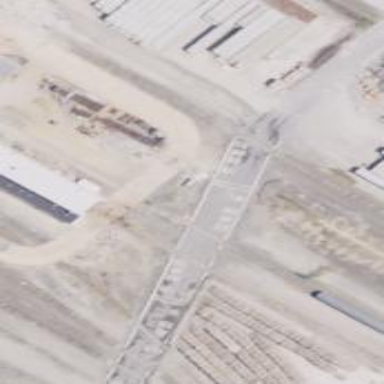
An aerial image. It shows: Railway level crossing.